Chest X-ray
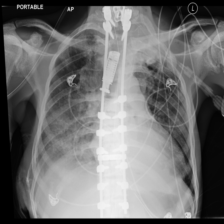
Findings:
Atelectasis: negative
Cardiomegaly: negative
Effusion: negative
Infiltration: positive
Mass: negative
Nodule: negative
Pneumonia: negative
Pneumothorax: negative
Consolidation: negative
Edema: negative
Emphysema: negative
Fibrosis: negative
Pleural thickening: negative
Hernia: negative